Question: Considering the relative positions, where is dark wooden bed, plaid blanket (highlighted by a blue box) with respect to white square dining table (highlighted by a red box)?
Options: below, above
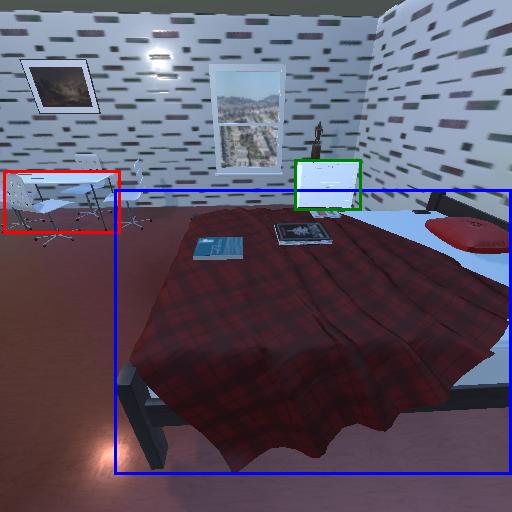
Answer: below